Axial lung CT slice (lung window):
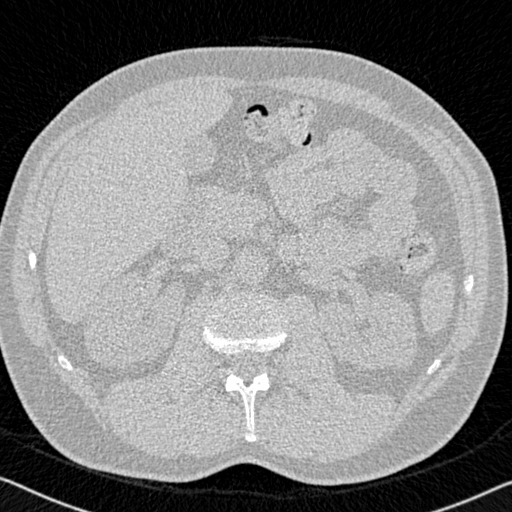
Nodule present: no